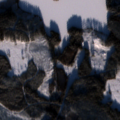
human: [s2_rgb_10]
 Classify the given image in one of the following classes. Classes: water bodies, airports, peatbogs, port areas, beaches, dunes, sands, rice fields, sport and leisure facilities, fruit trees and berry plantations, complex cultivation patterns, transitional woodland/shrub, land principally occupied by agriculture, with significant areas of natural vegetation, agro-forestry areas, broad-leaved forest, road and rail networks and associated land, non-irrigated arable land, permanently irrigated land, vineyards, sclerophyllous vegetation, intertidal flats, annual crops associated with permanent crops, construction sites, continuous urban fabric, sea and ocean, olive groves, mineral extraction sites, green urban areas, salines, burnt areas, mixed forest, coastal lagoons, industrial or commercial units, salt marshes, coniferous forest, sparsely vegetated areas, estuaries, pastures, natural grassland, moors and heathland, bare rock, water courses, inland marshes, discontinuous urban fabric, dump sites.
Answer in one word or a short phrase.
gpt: coniferous forest, mixed forest, water bodies